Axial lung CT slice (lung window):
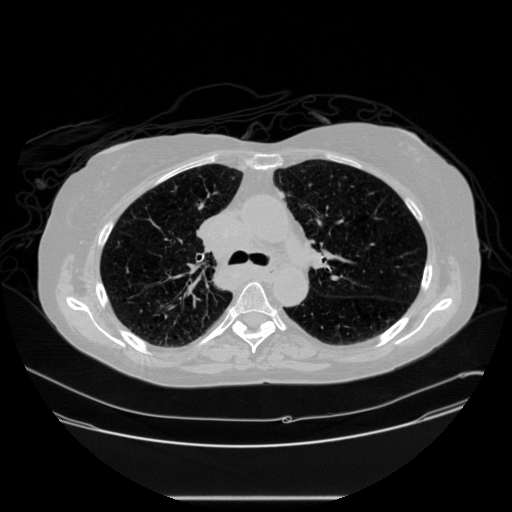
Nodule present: no